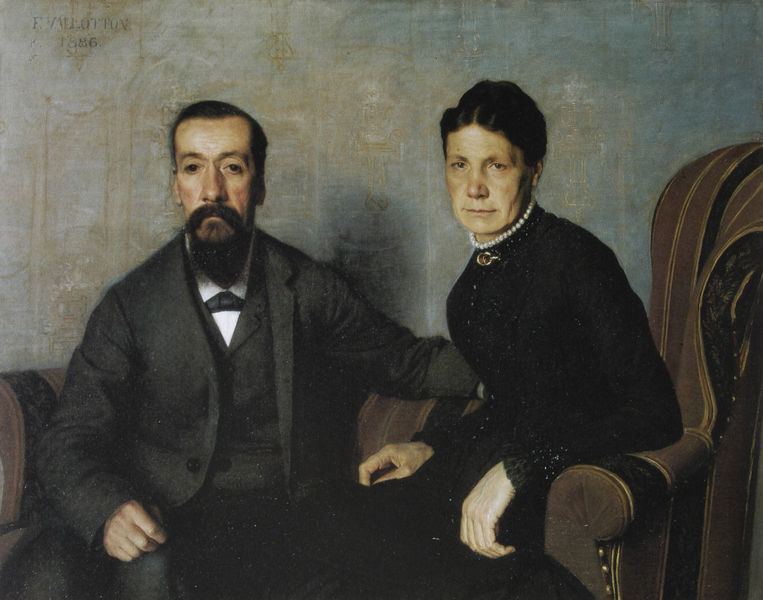
Titel: Bildnis der Eltern des Künstlers
Künstler: Félix Vallotton
Standort: Lausanne
Institution: Musée Cantonal des Beaux-Arts
Schlagwörter: blau, dunkel, gemälde, hand, haut, mann, schatten, weiß, gelb, sitzen, braun, brust, frau, frisur, grau, haar, hintergrund, kleid, licht, mund, nase, schmuck, schwarz, stirn, stuhl, ölbild, blick, dame, tuch, leute, muster, alt, anzug, bart, gesichter, hemd, jacke, wand, arm, augen, blass, bluse, gesicht, kragen, lang, spitze, trauer, ärmel, bildnis, halskrause, hände, möbel, portrait, porträt, signatur, öl, figur, gold, haare, interieur, realismus, sessel, sitzend, stoff, familie, paar, spitzen, brosche, frontal, knopf, locken, perle, perlen, scheitel, traurig, vallotton, liebe, sofa, wohnzimmer, armlehne, lehne, man, naturalismus, zwei, russland, kette, ölgemälde, herrschaften, schnäuzer, bezug, falte, polster, tapete, krawatte, ernst, streng, gestreift, streifen, bauch, couch, edel, rüsche, warten, nägel, knöpfe, fein, fliege, weste, perlenkette, doppelportrait, doppelporträt, pärchen, messing, lehnstuhl, text, bürger, augenringe, bürgertum, stehkragen, ehefrau, ehemann, geheimratsecken, kurz, biedermeier, caoch, geringelt, ehepaar, eheleute, scheiter, veste, anhänger, müde, anzu, bleich, este, handg, dreiteiler, balu, sitzmöbel, bernstein, türkies, schattne, gatte, kacke, niete, polsternägel, dreiviertelportrait, hammershoi, bürgerin, degas, sofe, lehnsessel, zweisam, pere, lebe, liebesaar, sehkragen, sufa, 1886, sonntagsstaat, chaisselong